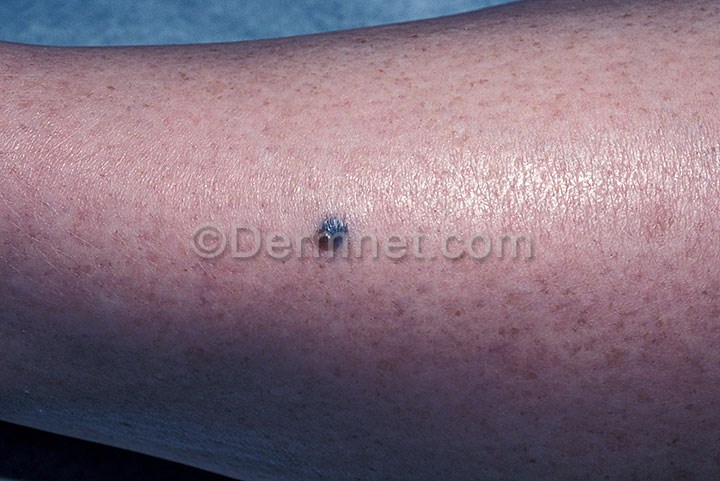
Disease: Melanoma Skin Cancer Nevi and Moles